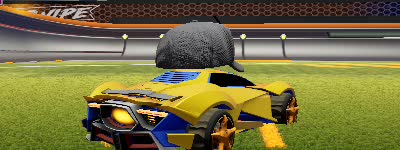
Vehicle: werewolf